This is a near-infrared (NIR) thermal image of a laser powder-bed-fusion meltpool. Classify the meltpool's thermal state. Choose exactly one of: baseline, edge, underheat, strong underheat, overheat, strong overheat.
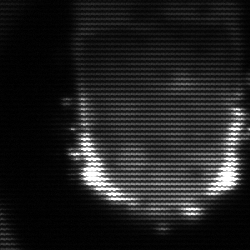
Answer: strong underheat